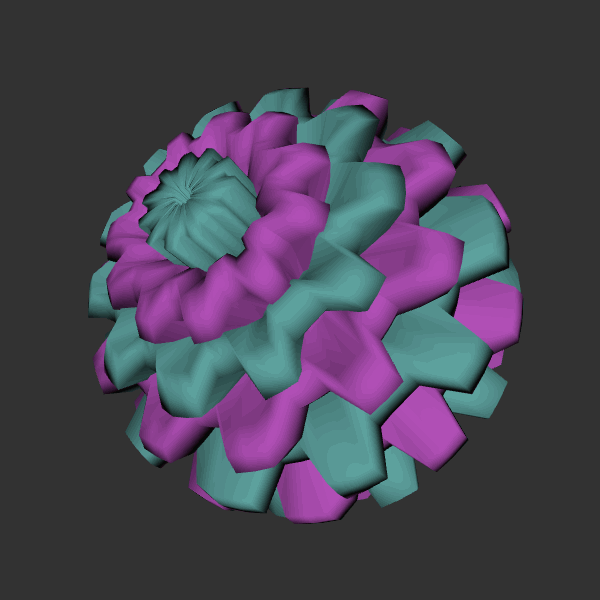
Background: dark